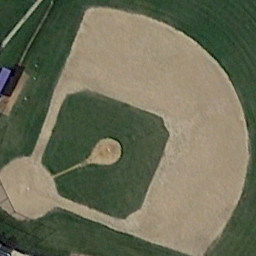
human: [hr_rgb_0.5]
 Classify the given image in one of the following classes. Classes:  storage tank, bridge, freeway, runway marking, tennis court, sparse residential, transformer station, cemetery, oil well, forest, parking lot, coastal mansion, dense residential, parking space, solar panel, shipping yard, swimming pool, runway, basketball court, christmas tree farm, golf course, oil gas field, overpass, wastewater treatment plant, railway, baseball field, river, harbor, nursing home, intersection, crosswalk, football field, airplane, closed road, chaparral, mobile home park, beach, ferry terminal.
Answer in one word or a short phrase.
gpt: baseball field